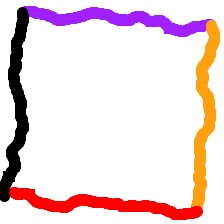
Shape: square